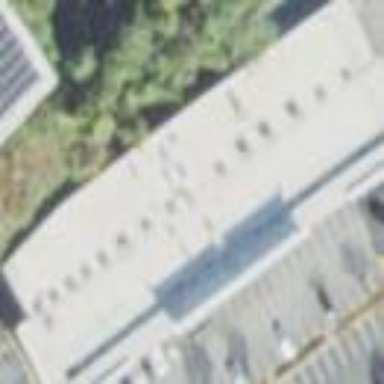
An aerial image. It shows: Part of building.